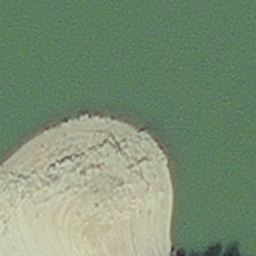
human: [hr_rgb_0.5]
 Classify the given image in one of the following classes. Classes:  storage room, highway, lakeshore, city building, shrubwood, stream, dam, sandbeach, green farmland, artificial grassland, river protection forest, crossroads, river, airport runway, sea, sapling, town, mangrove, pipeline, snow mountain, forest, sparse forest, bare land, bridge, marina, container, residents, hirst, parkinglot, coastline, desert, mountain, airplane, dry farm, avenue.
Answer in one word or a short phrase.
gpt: hirst